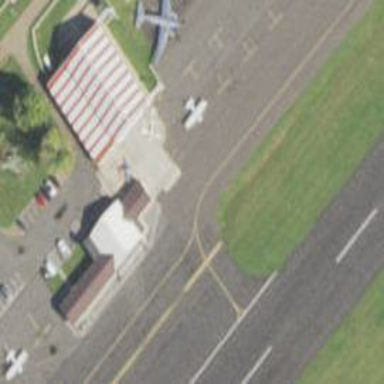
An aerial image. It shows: View of taxiway at the airport.